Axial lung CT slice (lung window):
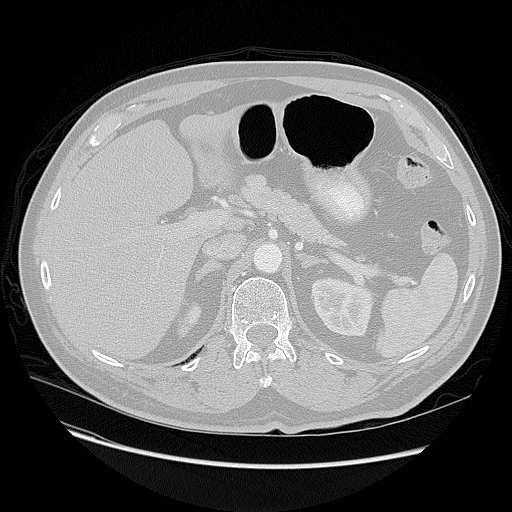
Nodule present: no